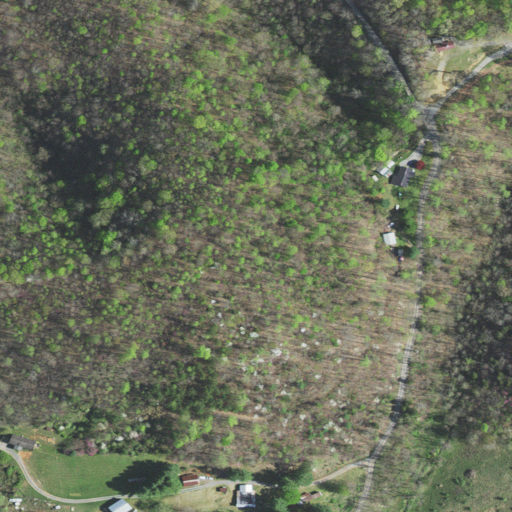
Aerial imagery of ridge(s) in Virginia named Chestnut Ridge containing deciduous forest, open development, shrub, pasture, low intensity development, and medium intensity development